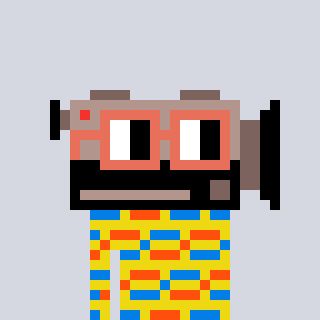
a pixel art character with square orange glasses, a camcorder-shaped head and a yellow-colored body on a cool background